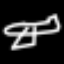
Label: airplane